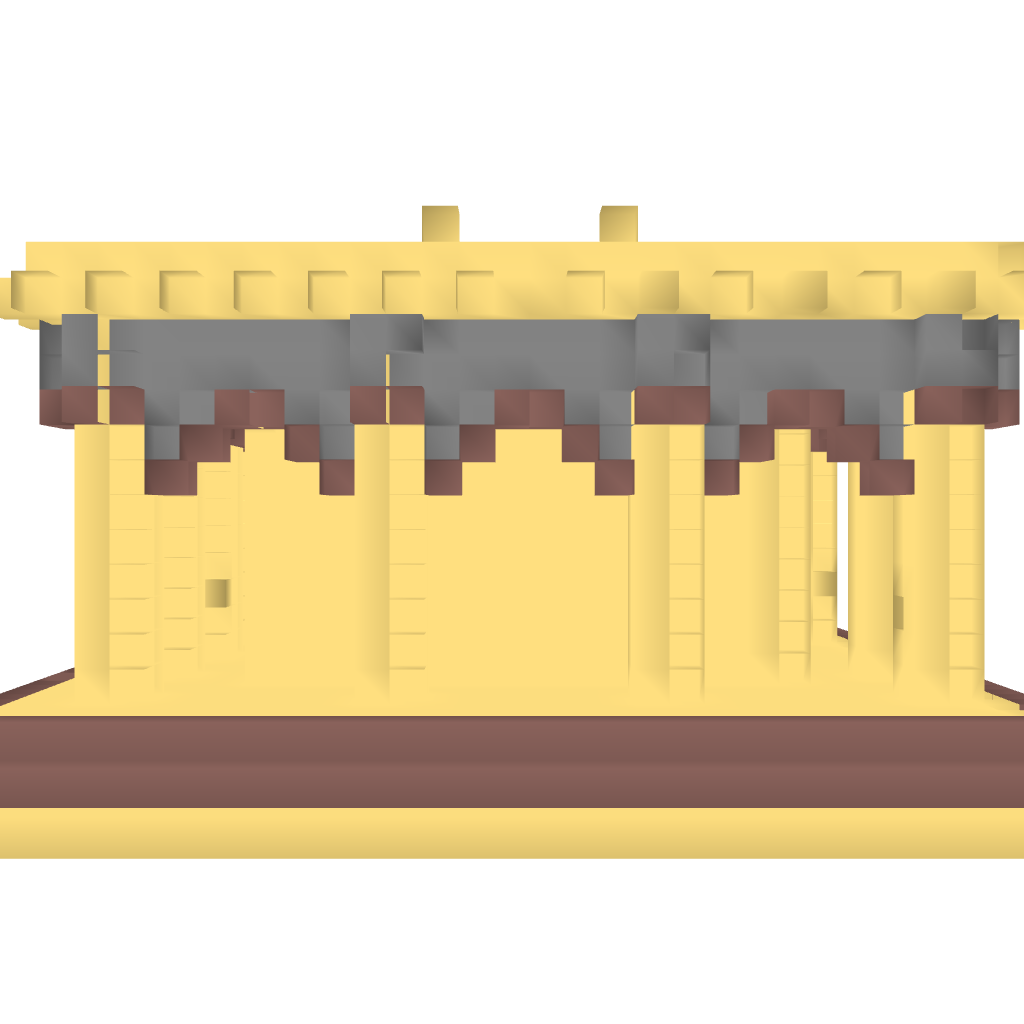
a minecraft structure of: Sand Tempel bad low quality